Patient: sex F, age 43
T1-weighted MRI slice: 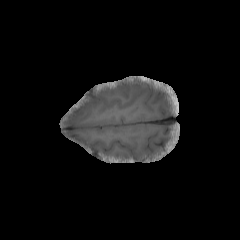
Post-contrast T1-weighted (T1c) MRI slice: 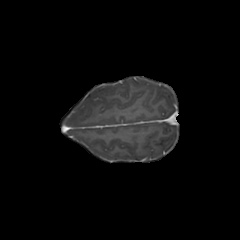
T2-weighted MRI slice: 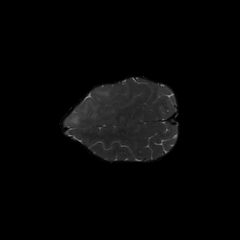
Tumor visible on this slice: yes
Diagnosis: Astrocytoma, IDH-mutant
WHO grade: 3